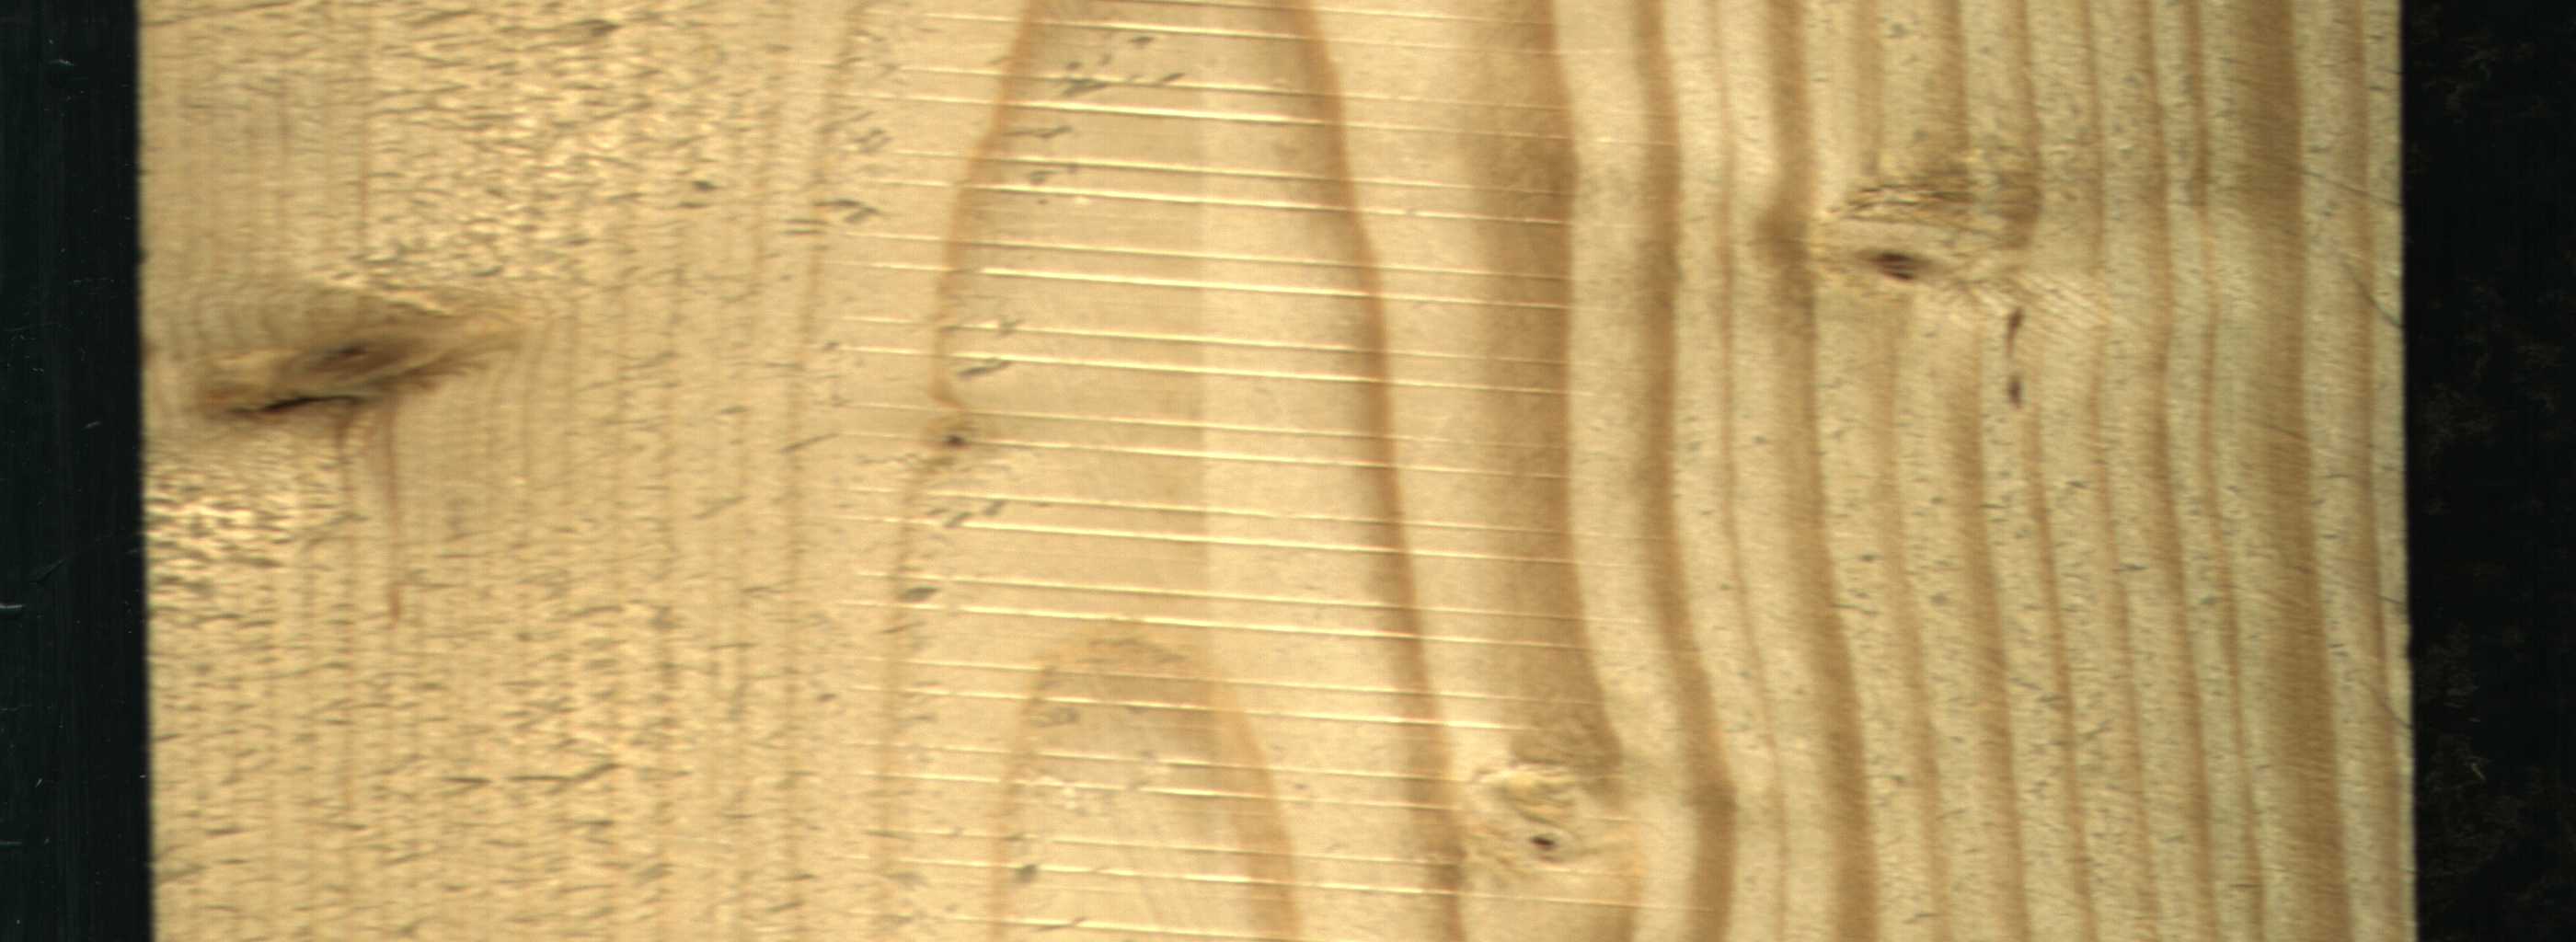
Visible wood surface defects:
Quartzity
Dead_Knot
Live_Knot
Live_Knot
Live_Knot